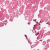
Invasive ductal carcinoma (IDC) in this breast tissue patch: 0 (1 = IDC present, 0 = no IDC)